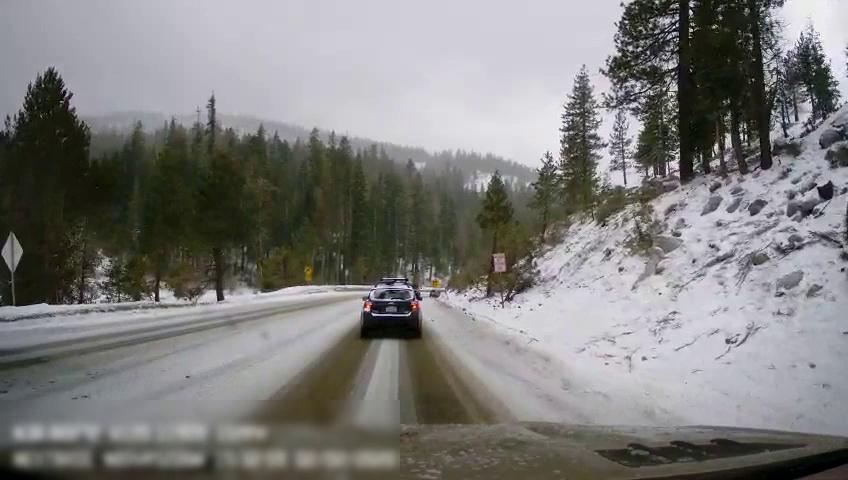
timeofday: Day
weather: Snowy
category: Drivable Space
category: Vehicles | Car
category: Traffic | Signs
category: Traffic | Signs